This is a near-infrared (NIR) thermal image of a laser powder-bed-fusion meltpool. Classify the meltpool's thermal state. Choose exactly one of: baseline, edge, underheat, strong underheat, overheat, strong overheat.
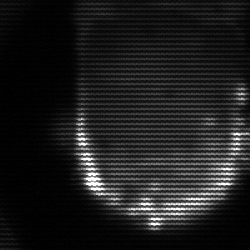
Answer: baseline